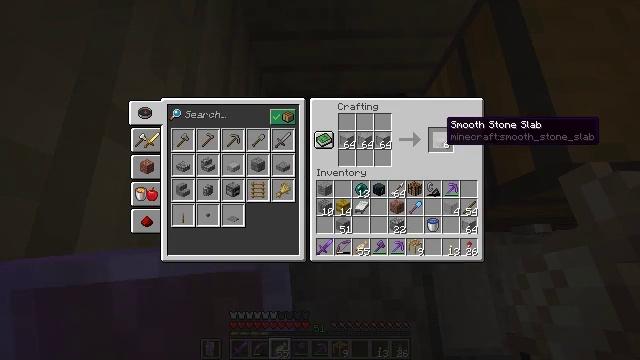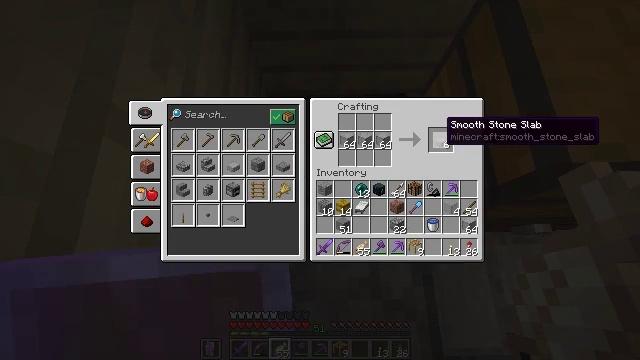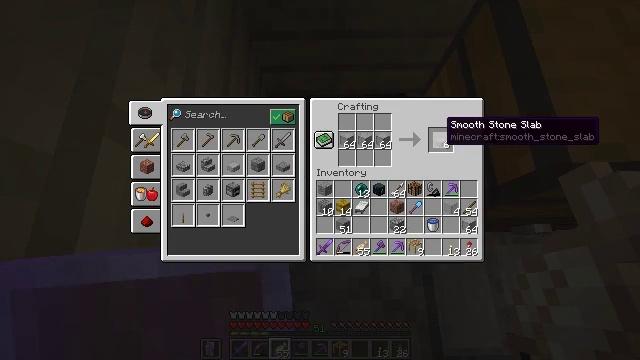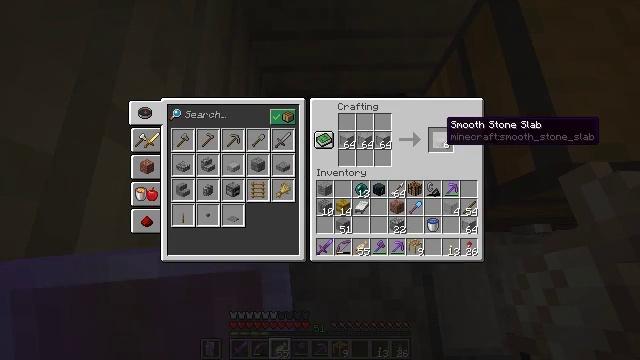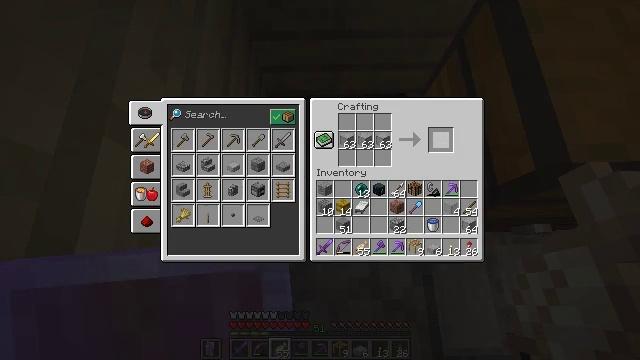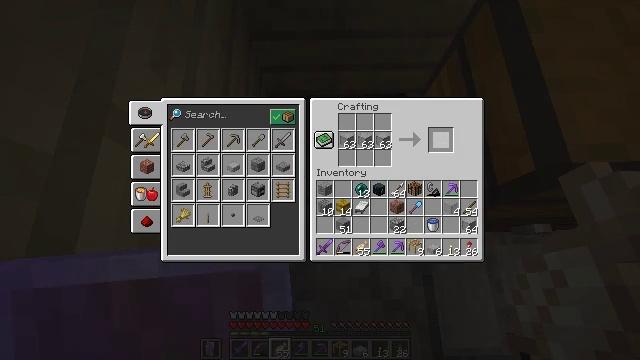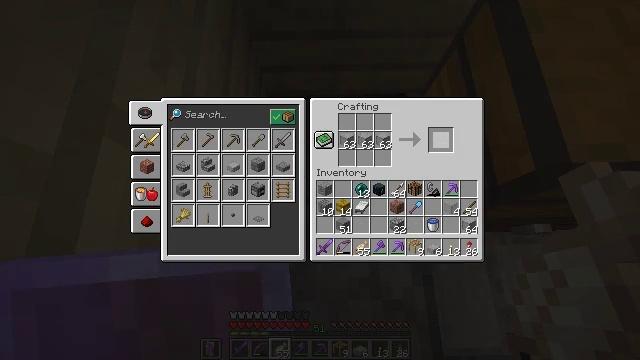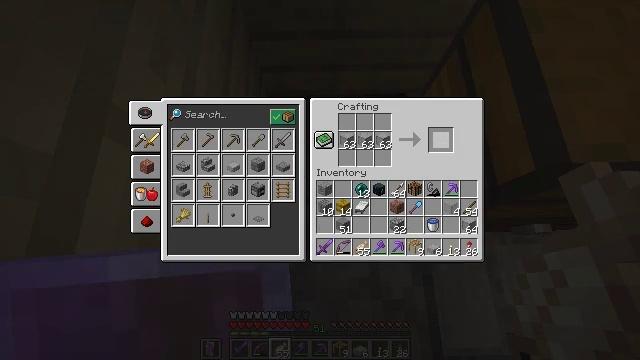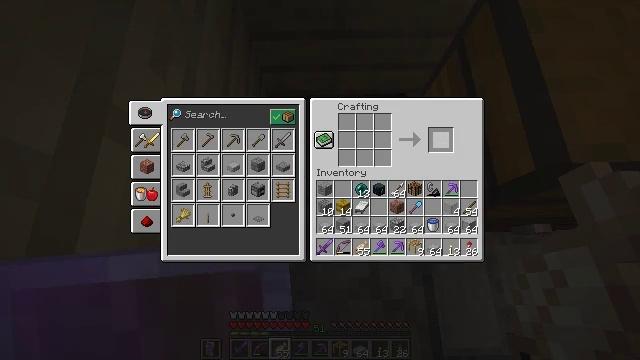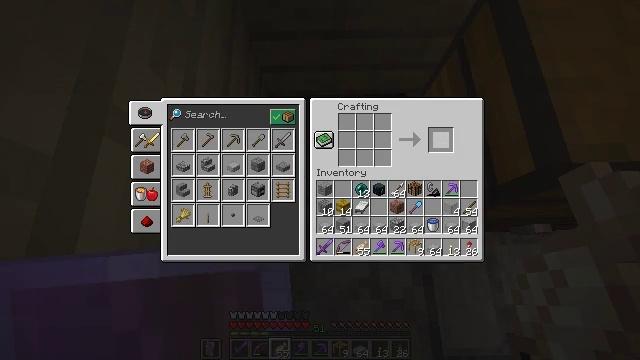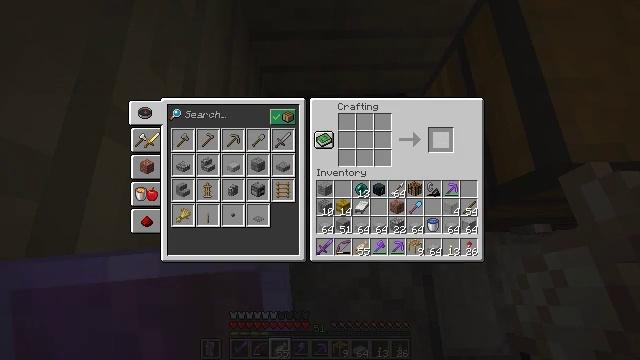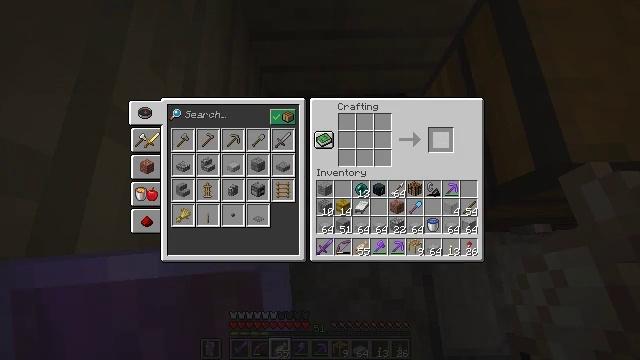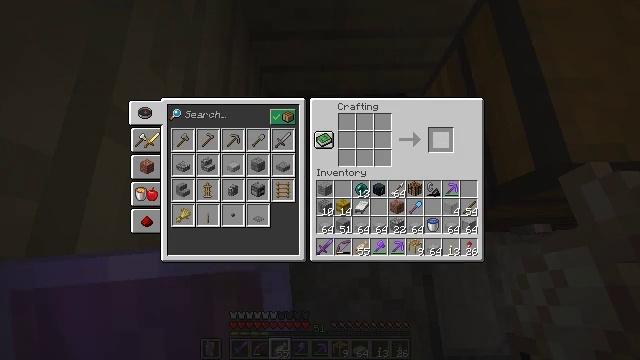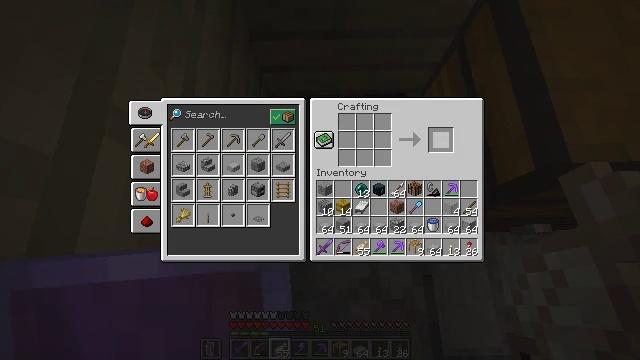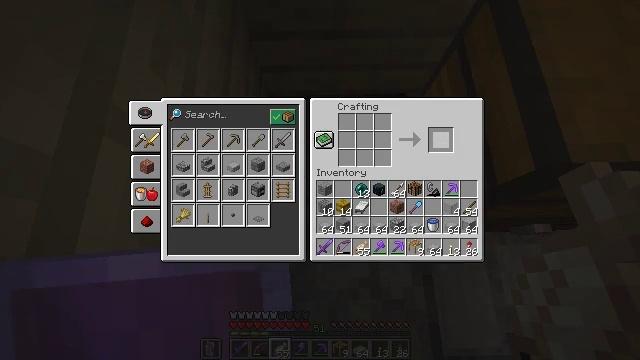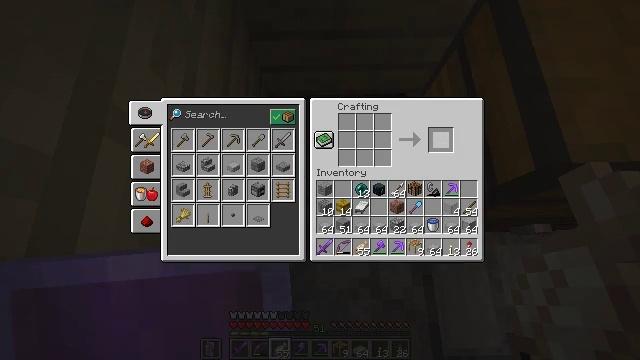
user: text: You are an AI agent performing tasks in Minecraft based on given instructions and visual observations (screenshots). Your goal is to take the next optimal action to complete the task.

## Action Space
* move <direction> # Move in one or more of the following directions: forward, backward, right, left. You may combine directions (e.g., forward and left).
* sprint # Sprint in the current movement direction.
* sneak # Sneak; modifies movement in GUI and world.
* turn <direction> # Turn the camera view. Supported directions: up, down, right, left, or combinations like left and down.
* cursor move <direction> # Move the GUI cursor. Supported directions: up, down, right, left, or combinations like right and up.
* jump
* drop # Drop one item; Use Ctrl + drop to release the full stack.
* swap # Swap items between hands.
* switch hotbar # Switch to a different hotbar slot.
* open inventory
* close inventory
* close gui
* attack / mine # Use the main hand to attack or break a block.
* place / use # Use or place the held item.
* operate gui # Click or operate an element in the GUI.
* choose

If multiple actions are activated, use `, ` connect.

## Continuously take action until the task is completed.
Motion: motion action
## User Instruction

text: Combine materials in the crafting table to get a smooth stone slab.
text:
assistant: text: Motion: sneak
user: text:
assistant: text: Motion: sneak
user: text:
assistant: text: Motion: sneak
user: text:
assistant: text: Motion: sneak, operate gui
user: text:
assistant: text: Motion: sneak, operate gui
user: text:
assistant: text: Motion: sneak, operate gui
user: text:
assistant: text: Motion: sneak, operate gui
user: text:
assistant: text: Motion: sneak, operate gui
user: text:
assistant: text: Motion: sneak, operate gui
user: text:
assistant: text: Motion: sneak, operate gui
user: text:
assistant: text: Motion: sneak, operate gui
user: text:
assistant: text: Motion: sneak, operate gui
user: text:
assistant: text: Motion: sneak, operate gui
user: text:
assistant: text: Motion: sneak, operate gui
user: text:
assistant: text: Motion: sneak, operate gui
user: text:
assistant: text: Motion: sneak
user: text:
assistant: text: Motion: no_op
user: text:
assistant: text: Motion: no_op
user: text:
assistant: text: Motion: cursor move left
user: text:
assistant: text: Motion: no_op
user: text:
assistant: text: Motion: no_op
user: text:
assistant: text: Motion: no_op
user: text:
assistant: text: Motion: no_op
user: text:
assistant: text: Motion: no_op
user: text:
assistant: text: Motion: no_op
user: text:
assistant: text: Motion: no_op
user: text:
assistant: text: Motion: no_op
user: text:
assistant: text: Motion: no_op
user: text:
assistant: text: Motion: no_op
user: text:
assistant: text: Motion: no_op